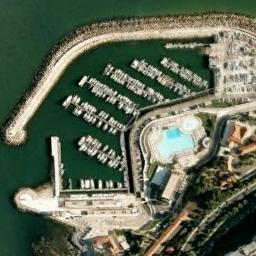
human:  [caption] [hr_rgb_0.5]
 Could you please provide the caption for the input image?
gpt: Many buildings of different shapes are near the harbor .

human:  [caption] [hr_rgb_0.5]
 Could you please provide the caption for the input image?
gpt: There are ships in the harbor, And there are ships moving .

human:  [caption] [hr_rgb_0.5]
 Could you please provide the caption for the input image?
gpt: The harbor with lots of neatly docked boats is surrounded by some buildings and a pool is next to the harbor .

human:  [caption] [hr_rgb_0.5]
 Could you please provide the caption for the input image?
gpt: Many ships dock neatly on the sea side of the harbor surrounded by buildings and swimming pools .

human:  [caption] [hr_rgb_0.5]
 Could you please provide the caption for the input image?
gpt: There are some buildings and a swimming pool beside the harbor .